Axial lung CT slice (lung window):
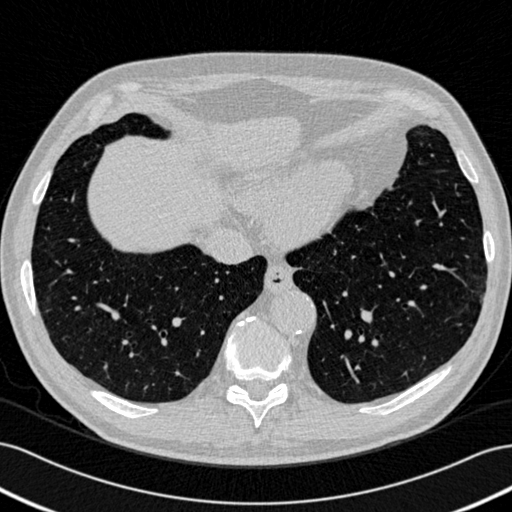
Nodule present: no